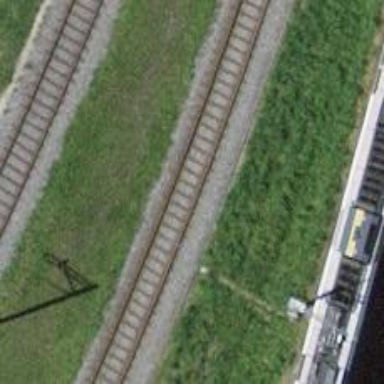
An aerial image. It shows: Railway yard with one track. The railway is electrified with contact line.